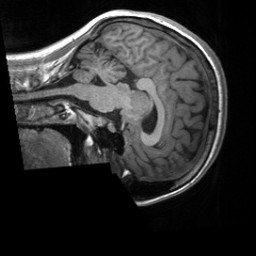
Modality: T1w
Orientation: sagittal
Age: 20
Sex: female
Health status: healthy
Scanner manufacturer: siemens
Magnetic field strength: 3 T
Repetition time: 2 s
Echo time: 0.00232 s